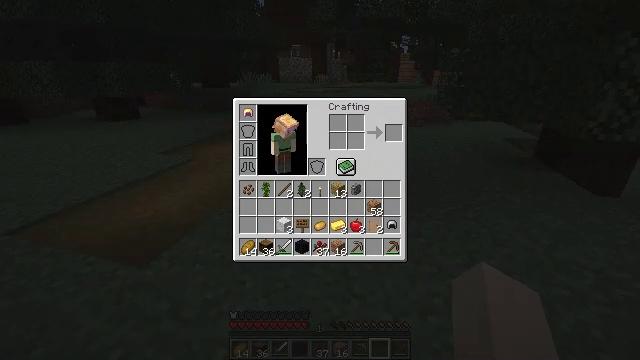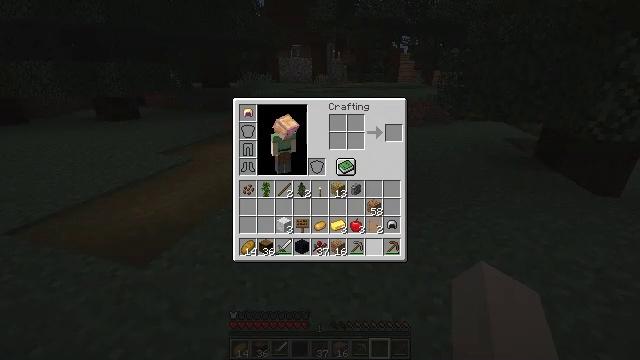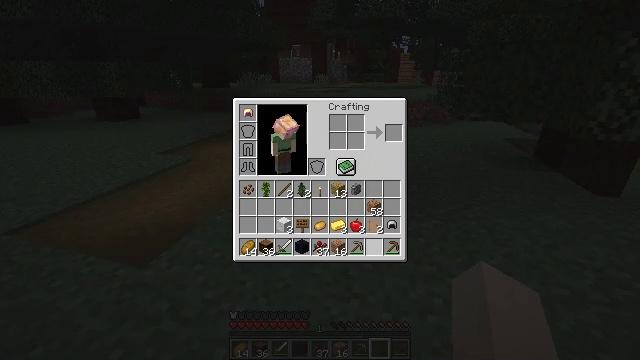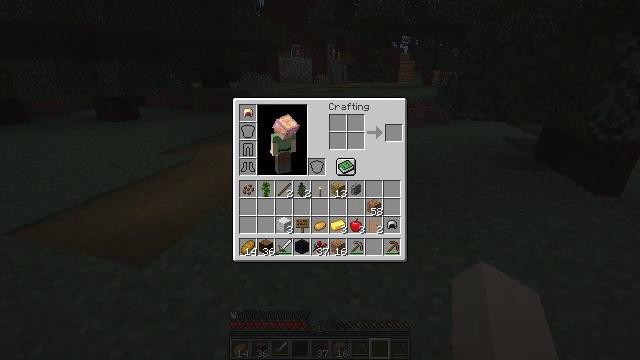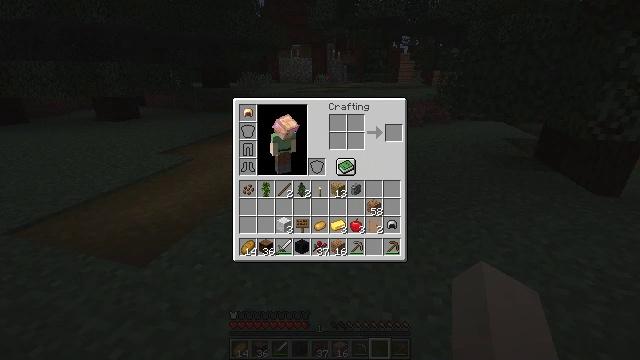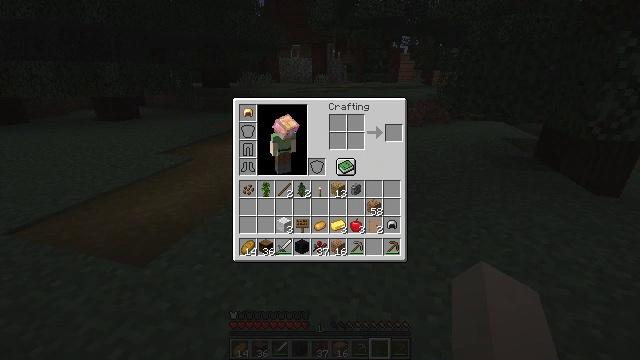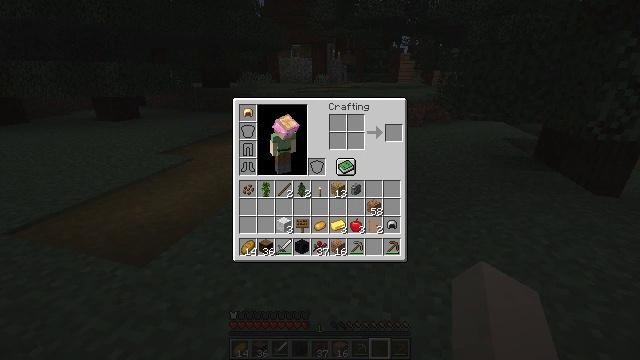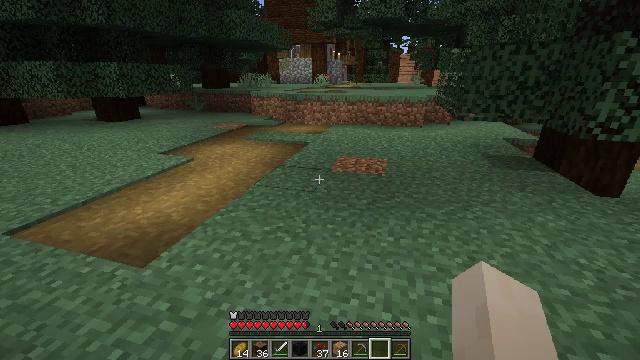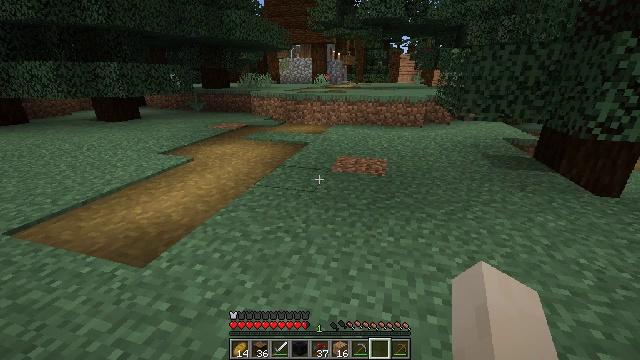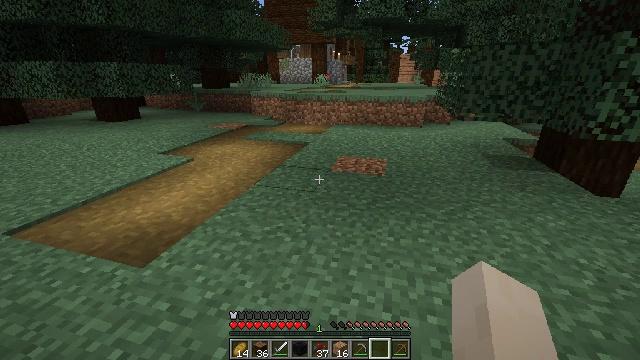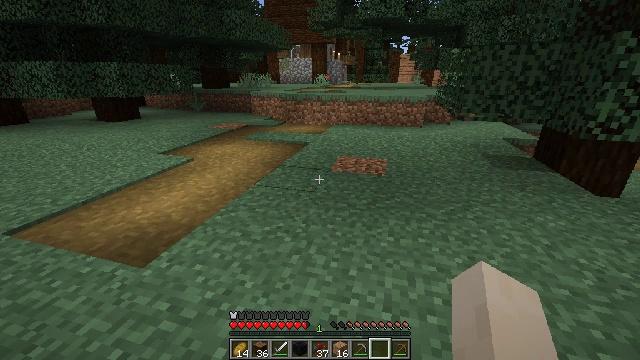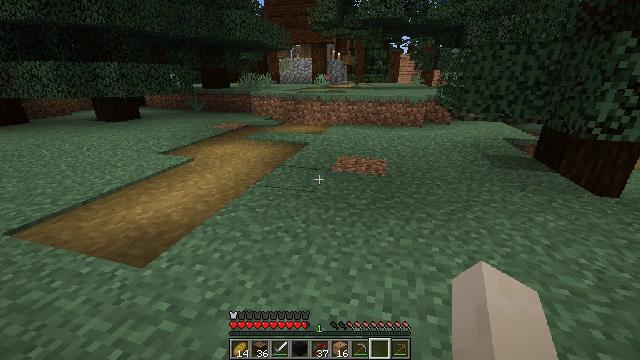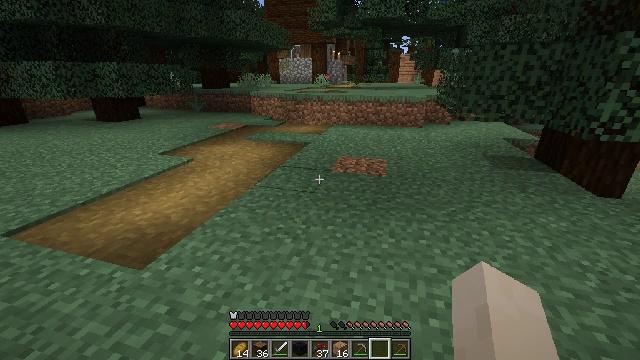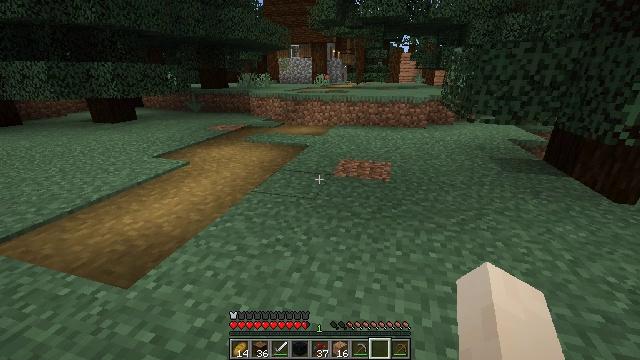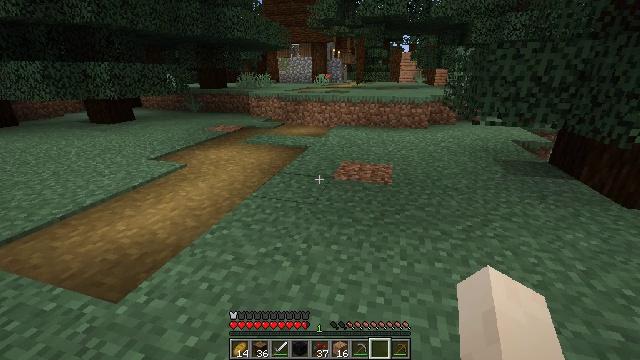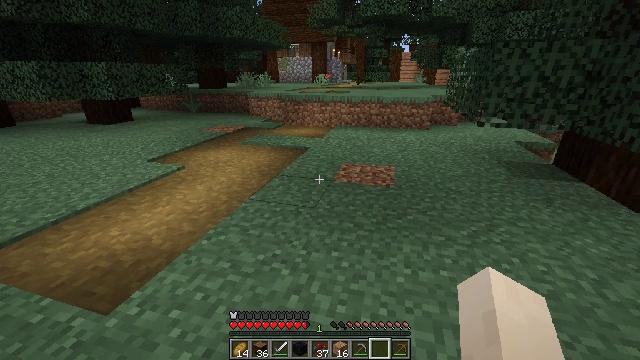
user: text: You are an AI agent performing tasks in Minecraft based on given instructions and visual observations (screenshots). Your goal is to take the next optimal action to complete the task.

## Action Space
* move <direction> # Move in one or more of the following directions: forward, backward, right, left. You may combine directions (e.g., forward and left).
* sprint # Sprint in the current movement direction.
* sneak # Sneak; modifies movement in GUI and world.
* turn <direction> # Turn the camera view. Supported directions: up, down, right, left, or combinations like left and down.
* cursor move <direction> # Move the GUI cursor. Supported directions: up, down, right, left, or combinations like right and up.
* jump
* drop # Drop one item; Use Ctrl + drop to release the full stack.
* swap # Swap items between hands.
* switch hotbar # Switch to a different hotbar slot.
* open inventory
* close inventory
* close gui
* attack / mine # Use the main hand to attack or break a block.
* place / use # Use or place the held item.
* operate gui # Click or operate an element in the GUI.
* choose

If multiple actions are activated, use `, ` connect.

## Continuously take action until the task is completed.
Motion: motion action
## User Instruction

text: Mine cobblestone to craft tools and furnaces.
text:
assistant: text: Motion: cursor move left
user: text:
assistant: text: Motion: no_op
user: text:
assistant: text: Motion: no_op
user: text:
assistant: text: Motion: no_op
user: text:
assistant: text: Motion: no_op
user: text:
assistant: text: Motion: no_op
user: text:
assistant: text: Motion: no_op
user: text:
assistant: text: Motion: no_op
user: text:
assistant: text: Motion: no_op
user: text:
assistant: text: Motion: no_op
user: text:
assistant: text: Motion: no_op
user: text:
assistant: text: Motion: move forward
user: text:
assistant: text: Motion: move forward
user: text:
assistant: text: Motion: move forward
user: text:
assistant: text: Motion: no_op
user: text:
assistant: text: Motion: move forward
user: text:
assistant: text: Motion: move forward
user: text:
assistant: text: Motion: move forward
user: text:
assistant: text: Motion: move forward
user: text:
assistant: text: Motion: move forward
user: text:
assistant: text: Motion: move forward
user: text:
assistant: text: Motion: move forward
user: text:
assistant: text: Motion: move forward
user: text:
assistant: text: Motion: move forward, jump
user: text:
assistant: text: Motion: move forward, jump
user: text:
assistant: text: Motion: move forward, jump
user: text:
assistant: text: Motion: move forward, jump
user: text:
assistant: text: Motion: move forward, turn right and up, jump
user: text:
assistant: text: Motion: move forward, turn right and up
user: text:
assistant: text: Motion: move forward, turn right